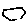
Label: hexagon